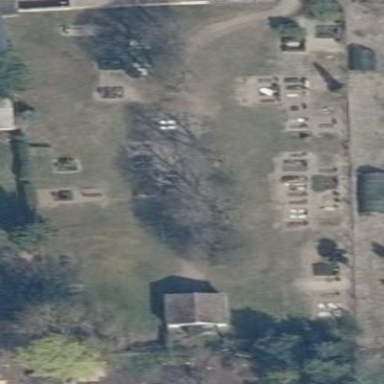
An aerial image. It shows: Cemetery.